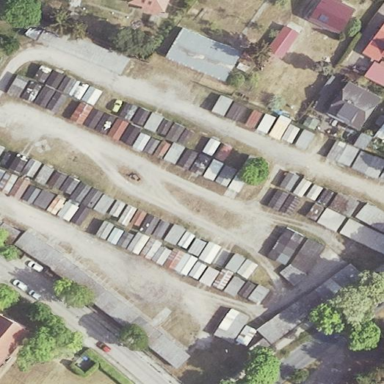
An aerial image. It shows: Garages as the designated land use.